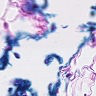
Metastatic tissue present: no